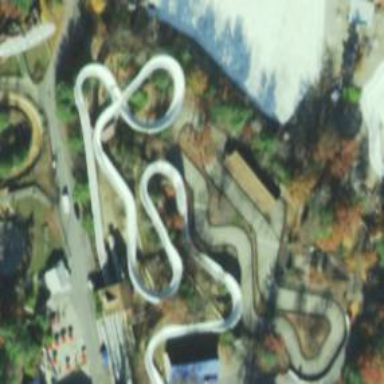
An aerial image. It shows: Raceway road featuring motor sports and roller coaster attraction.